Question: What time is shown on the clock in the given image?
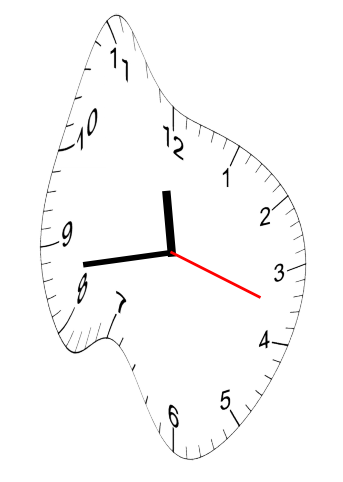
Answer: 11:43:18